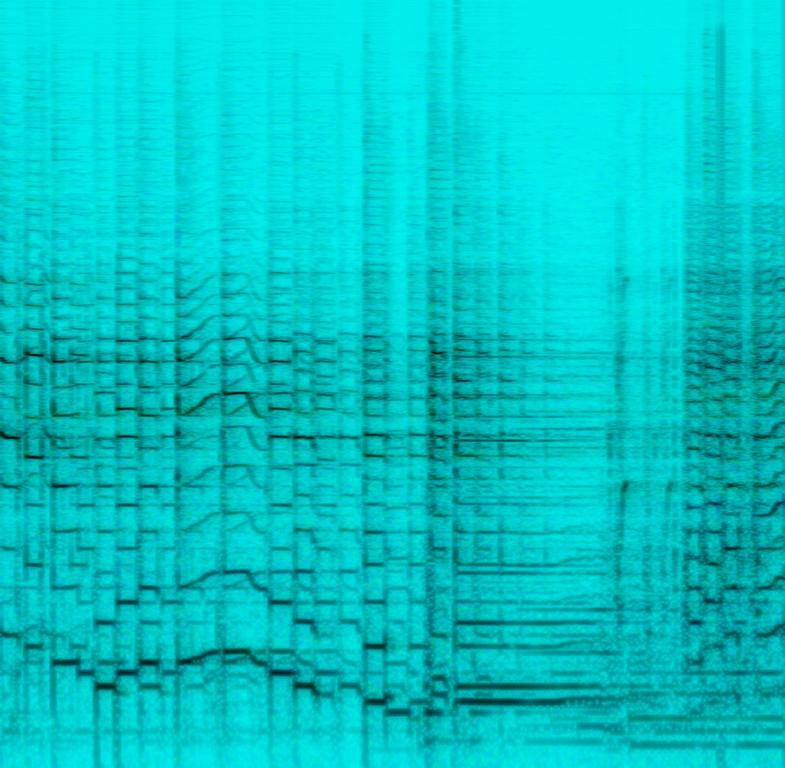
Someone is playing a distorted e-guitar solo melody with a lot of reverb over another e-guitar finger picking chords. This is an amateur recording. This song may be playing guitar at home.